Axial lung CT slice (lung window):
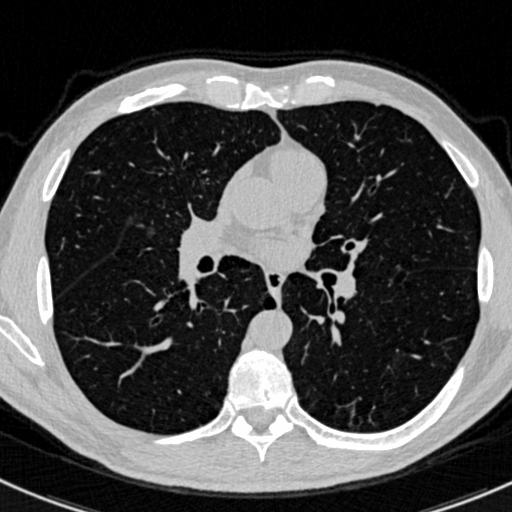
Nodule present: no